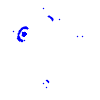
Particle: electron